Question: I'm trying to replicate a button like the one below (YO ap)

this button floats just above the table view, the view is perfectly round though, you can see this by how the k letters sticks out perfectly from underneath. Is it possible to create a circular UIView? Any ideas how the shadow effect is created too?
Thanks
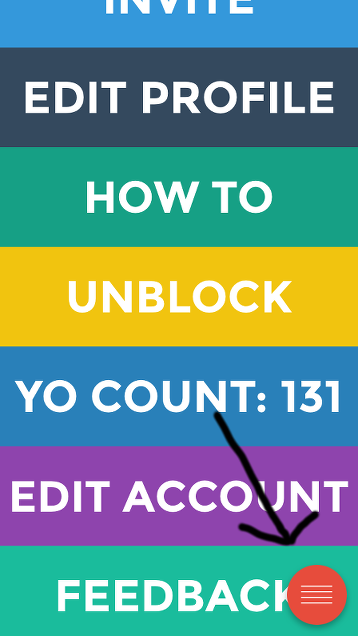
Answer: To make a round view you can alter the view's layer's 'cornerRadius' property.
For instance, you can create a square (width == height) button somewhere, create an outlet for it in your viewController (e.g. '@property (weak, nonatomic) IBOutlet UIButton *bMyButton;') and then set it's corner radius like so:
'''
- (void)viewDidLoad {
[super viewDidLoad];
self.bMyButton.layer.cornerRadius = self.bMyButton.frame.size.height / 2;
}
'''
To make the button "float" above the tableView, I believe, you should add it as a subview of the top view (on the same level of hierarchy as the tableView).
And, finally, you can "attach" a view to the bottom right corner via constraints (auto layout). You can read more about auto layout here: <URL>
As for the shadow, I've never done that, but I guess, you should take a look at other 'layer' properties: 'shadowRadius', 'shadowOffset', 'shadowOpacity', etc.
For instance:
'''
self.bMyButton.layer.shadowRadius = self.bMyButton.frame.size.width / 2 + 5;
'''
Note, that a UIView might not be clipped to it's bounds. This is the case of UIImageView, for example. If you want a round UIImageView, you'll also have to set 'masksToBounds' to 'YES':
'''
self.imgMyImageView.layer.masksToBounds = YES;
'''